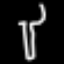
Label: fork